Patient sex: M
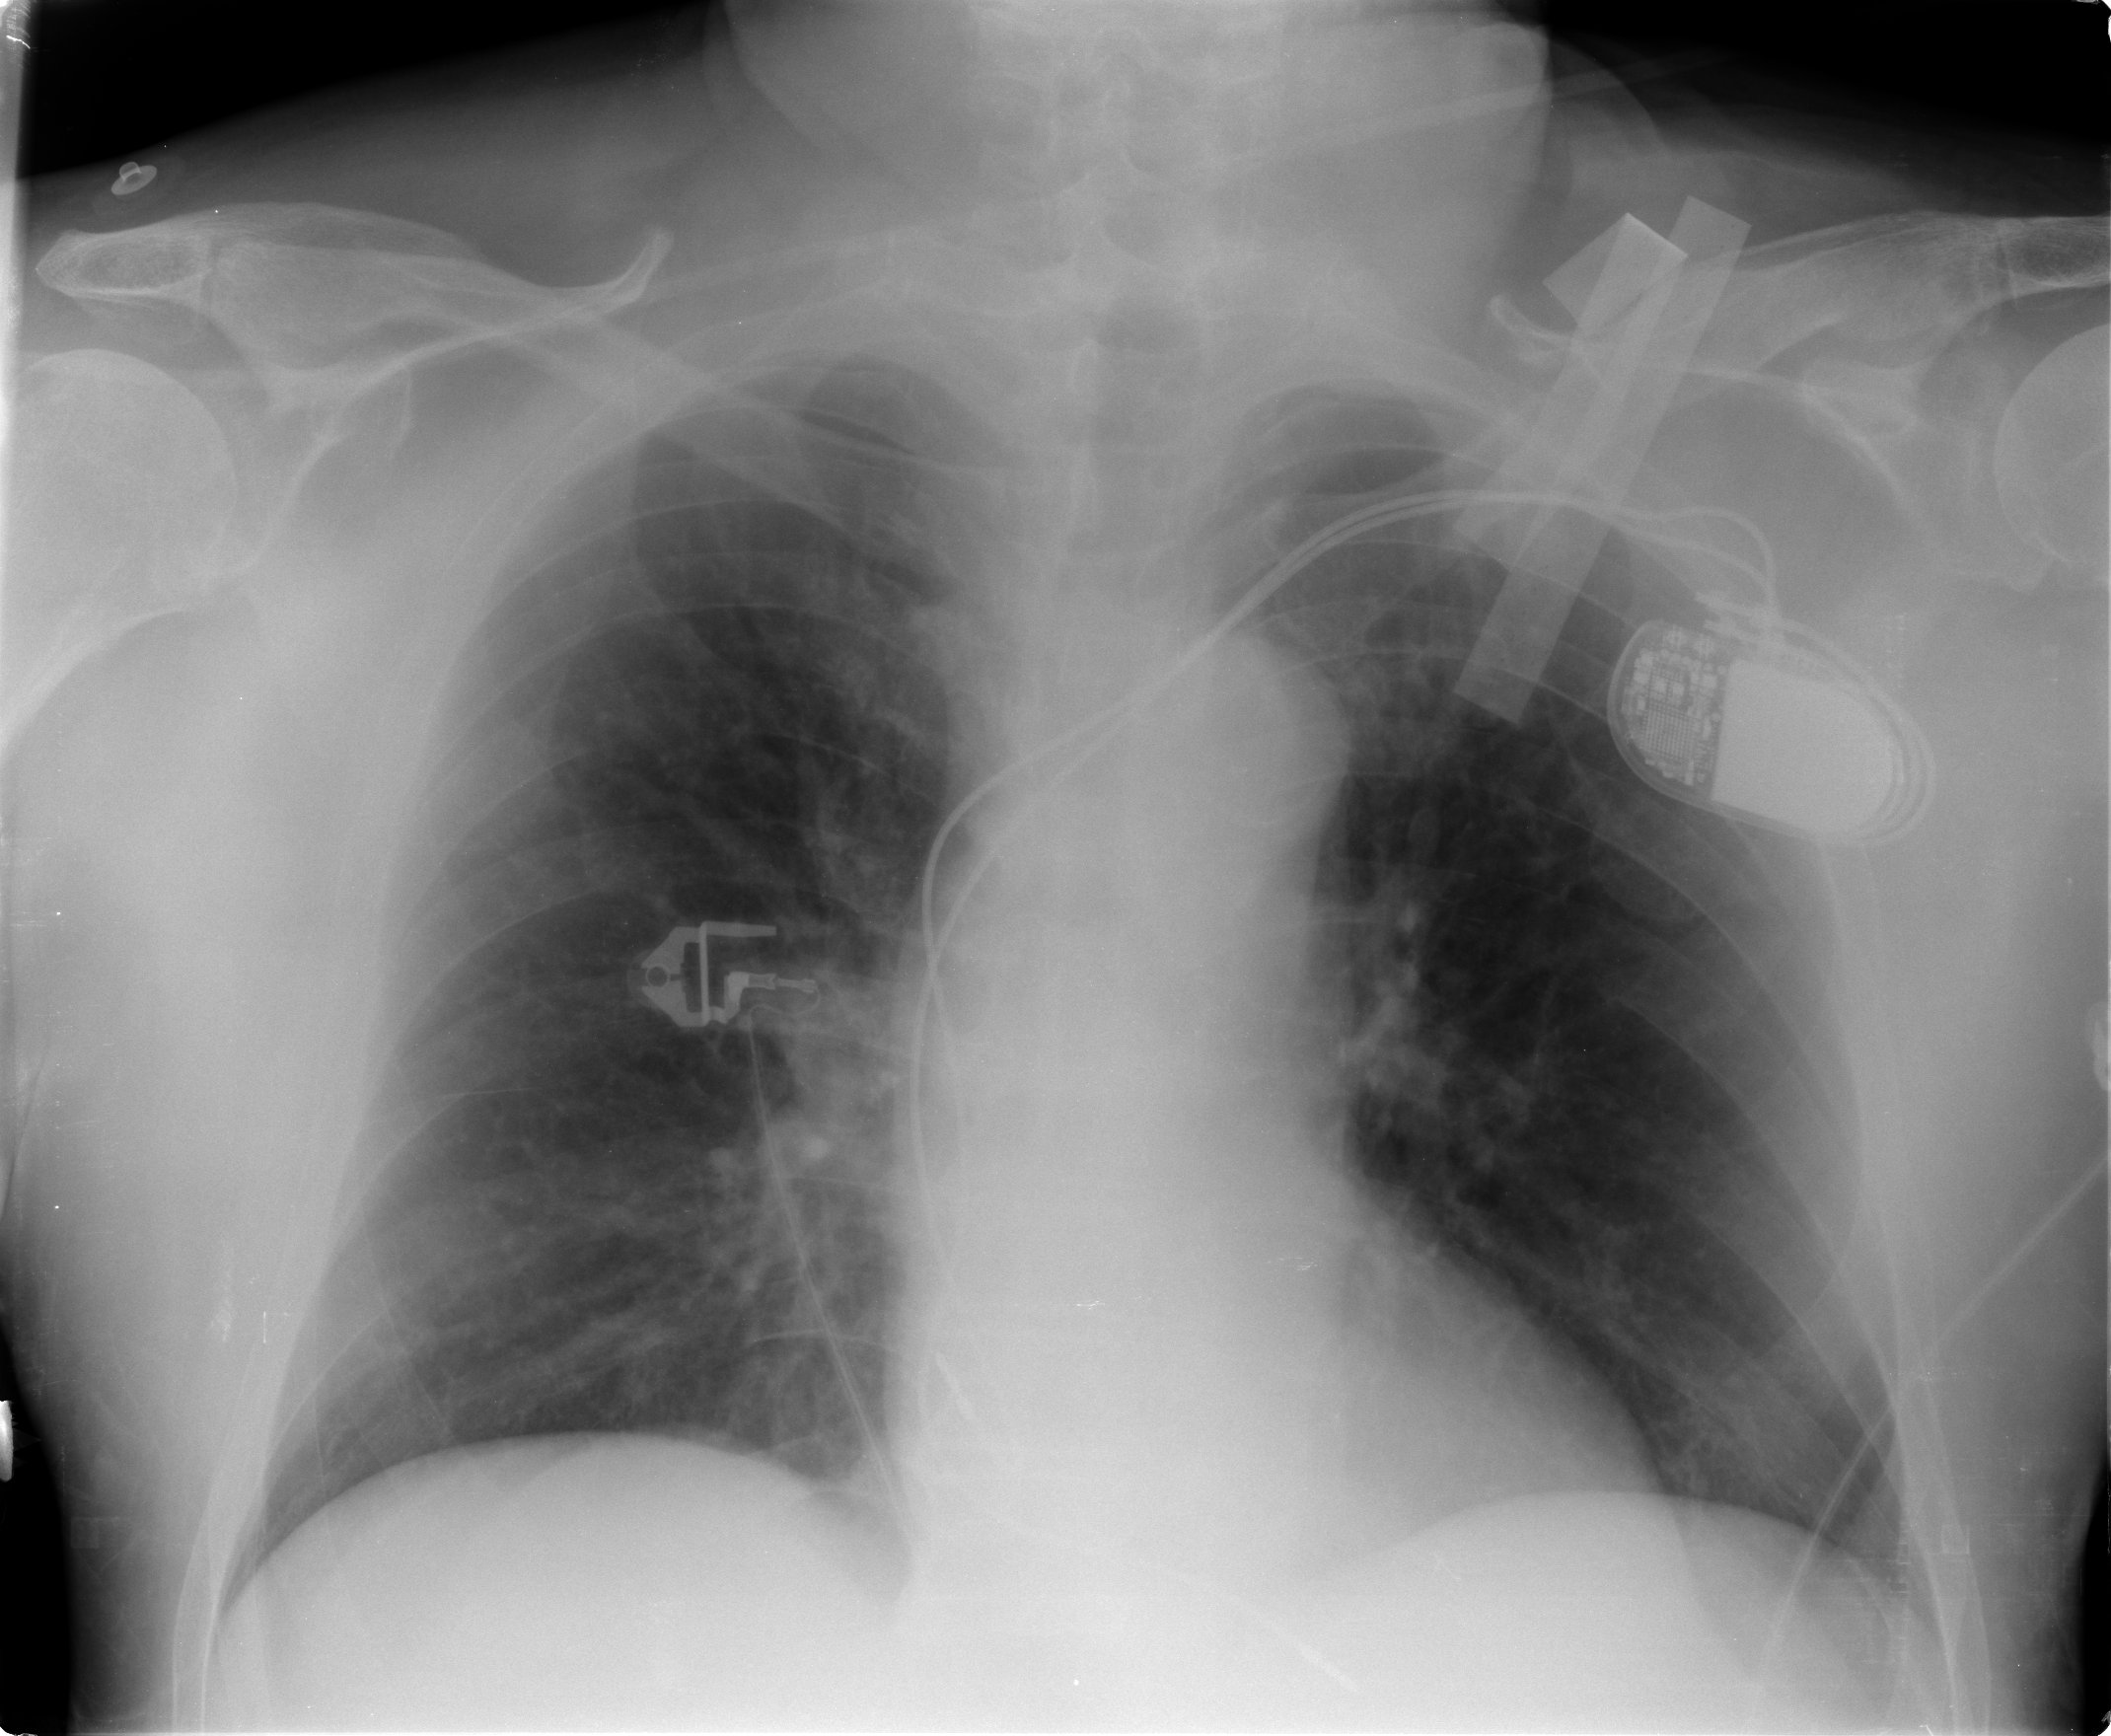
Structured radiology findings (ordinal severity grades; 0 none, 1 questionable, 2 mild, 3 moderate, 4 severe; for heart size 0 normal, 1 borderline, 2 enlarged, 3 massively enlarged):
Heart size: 0
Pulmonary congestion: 2
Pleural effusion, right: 0
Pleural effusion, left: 0
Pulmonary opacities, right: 0
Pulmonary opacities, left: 0
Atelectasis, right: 0
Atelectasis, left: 0